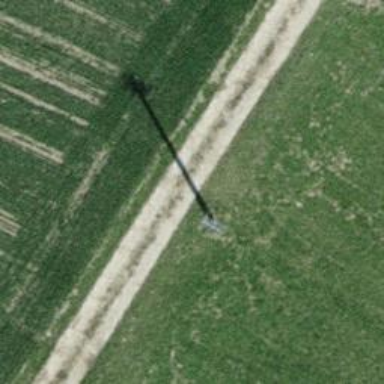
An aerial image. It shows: Minor power line.